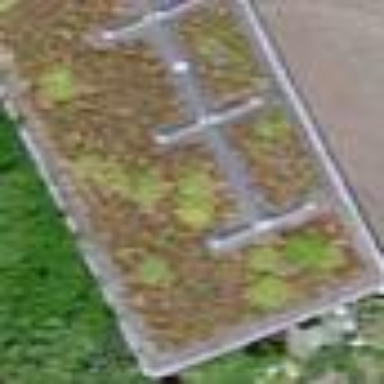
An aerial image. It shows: View of roof of building.